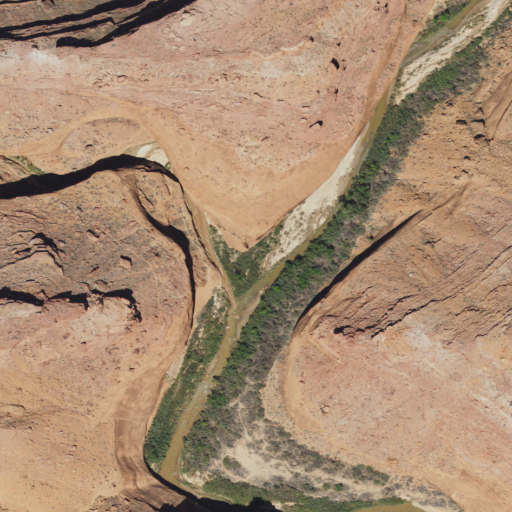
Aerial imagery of valley in Utah named Coyote Gulch containing shrub, woody wetlands, barren land, grassland, herbaceous wetlands, and evergreen forest